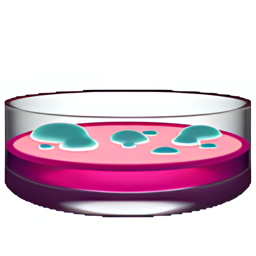
Name: petri dish
Emoji: 🧫
Group: Objects
Sub-group: science